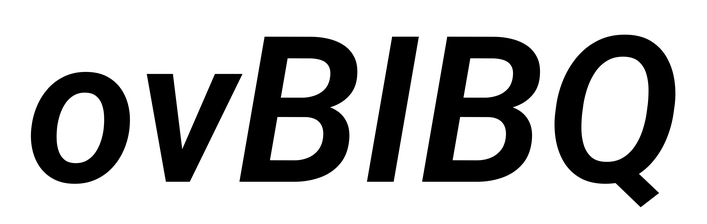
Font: Roboto-Italic_SemiBold_Italic